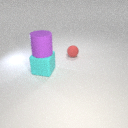
large purple rubber cylinder above large cyan rubber cube